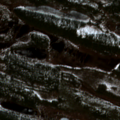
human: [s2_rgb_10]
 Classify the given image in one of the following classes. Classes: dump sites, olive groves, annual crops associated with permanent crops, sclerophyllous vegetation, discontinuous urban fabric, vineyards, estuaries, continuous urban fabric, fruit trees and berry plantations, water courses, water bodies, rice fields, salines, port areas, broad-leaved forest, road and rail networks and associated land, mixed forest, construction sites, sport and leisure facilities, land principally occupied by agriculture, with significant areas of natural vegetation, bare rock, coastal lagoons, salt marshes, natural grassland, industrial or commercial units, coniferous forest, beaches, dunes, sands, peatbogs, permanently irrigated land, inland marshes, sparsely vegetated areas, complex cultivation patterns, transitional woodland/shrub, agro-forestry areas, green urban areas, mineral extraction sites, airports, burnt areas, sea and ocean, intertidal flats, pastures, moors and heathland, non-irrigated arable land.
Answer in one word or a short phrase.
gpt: coniferous forest, transitional woodland/shrub, peatbogs